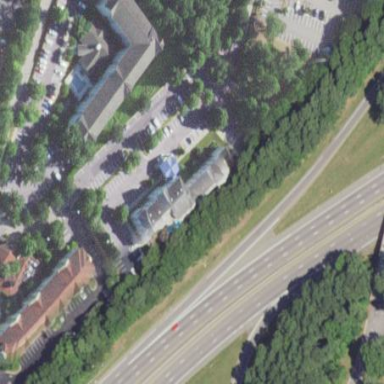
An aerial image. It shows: Commercial hotel building.